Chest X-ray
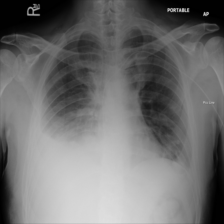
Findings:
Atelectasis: positive
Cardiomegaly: negative
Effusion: negative
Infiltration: negative
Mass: negative
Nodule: negative
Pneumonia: negative
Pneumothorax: negative
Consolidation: negative
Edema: negative
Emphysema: negative
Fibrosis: negative
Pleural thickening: negative
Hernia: negative